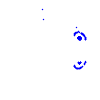
Particle: pion